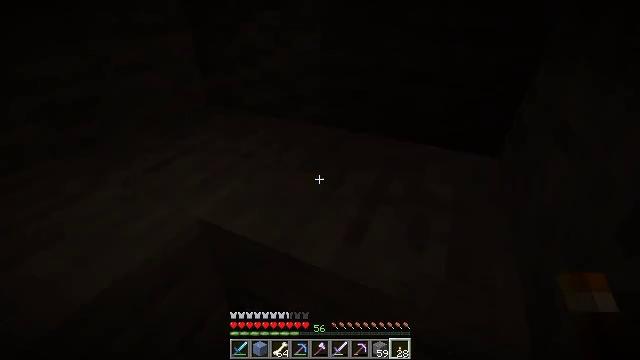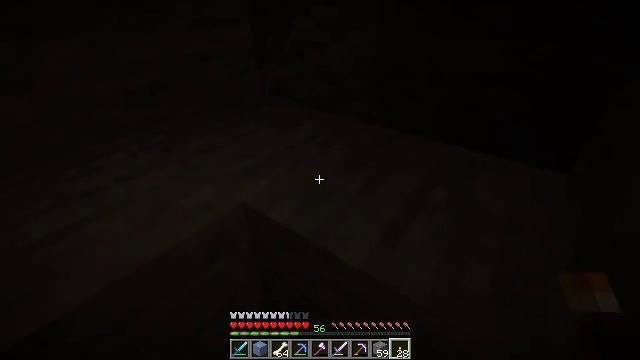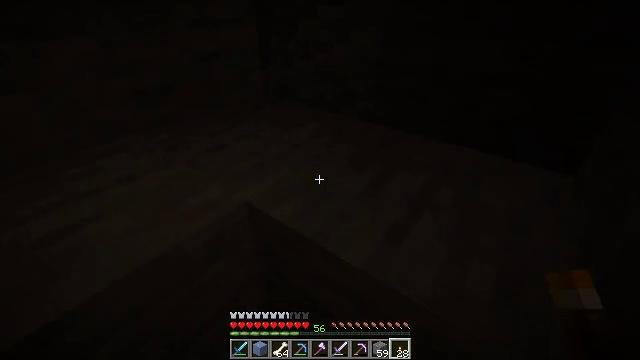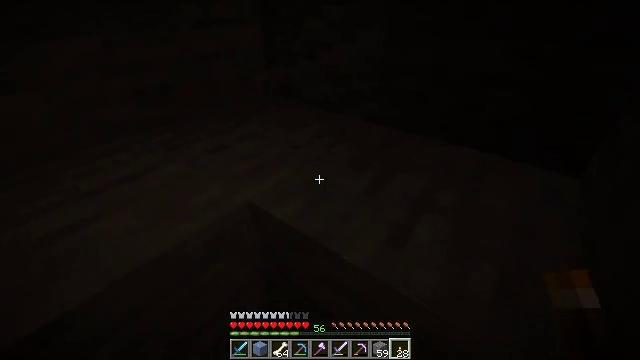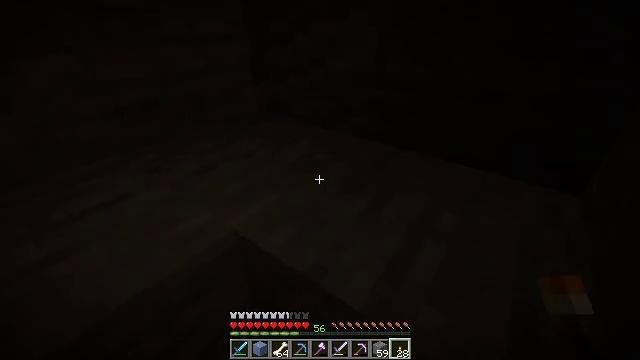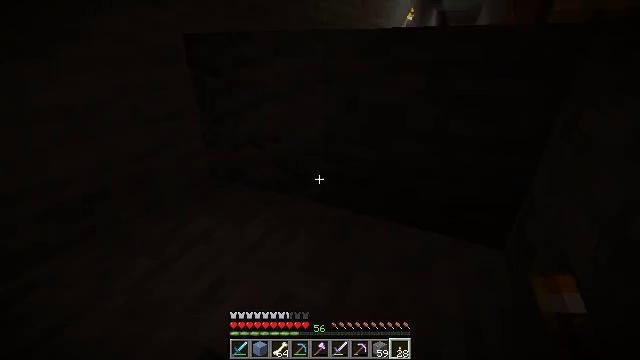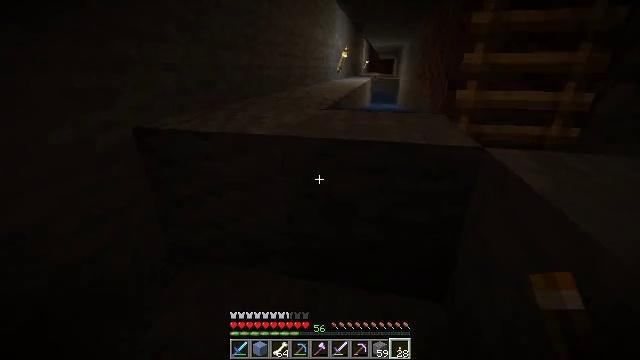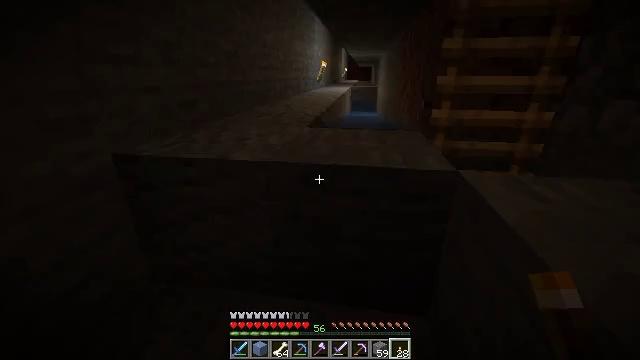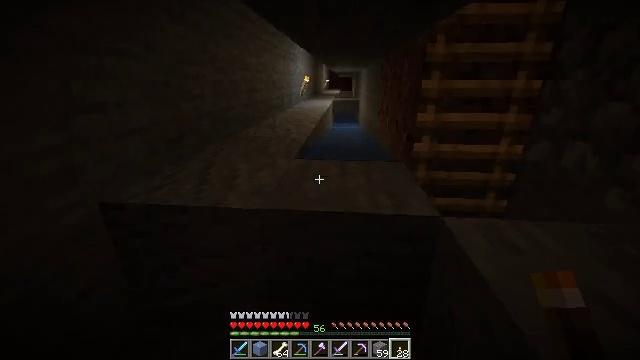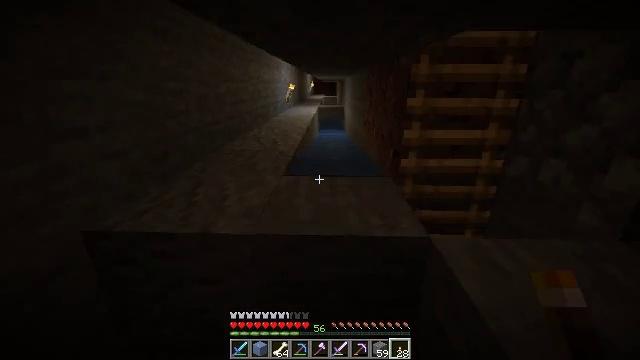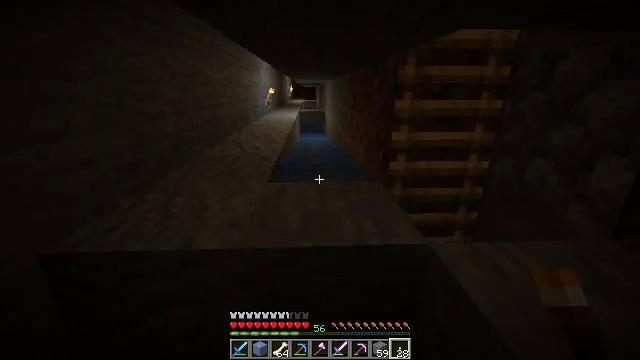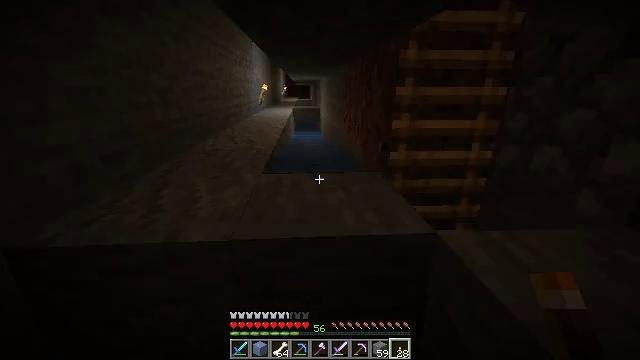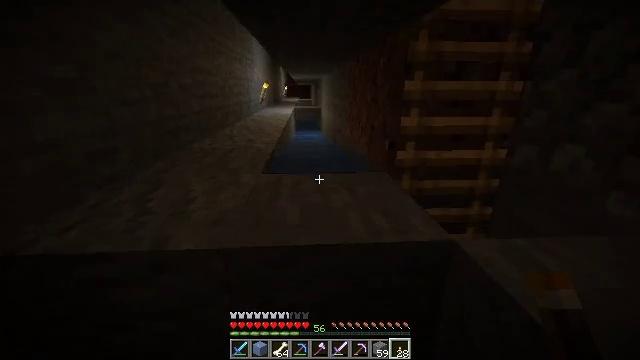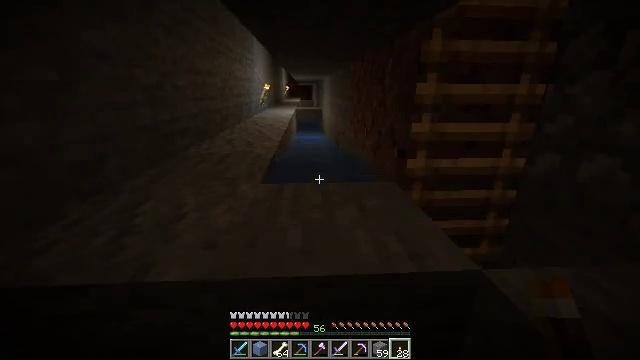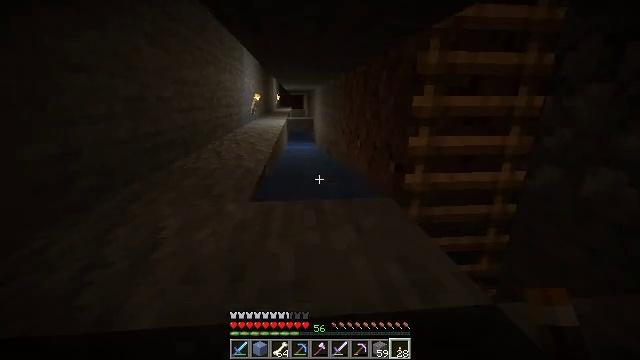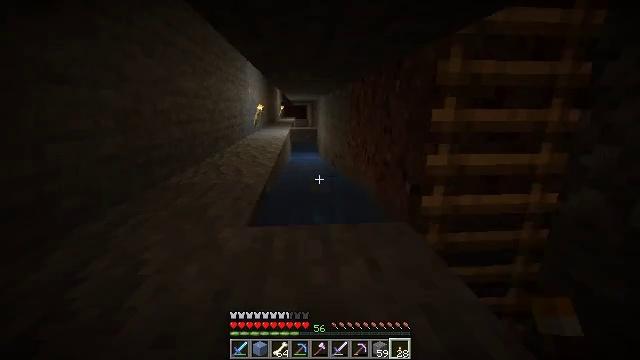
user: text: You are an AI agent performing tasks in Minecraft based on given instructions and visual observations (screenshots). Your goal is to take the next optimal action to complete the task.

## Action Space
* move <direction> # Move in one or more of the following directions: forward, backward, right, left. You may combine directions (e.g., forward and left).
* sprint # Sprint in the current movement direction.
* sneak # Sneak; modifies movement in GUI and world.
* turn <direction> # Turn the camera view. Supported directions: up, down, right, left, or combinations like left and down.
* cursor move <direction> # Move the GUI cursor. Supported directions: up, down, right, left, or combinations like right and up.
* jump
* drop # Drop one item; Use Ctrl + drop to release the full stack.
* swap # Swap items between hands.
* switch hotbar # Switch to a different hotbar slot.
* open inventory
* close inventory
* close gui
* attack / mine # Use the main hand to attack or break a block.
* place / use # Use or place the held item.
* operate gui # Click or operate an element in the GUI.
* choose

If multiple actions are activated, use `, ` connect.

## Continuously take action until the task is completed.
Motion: motion action
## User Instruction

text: Remove a bone from the inventory.
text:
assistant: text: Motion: turn left
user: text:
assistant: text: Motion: no_op
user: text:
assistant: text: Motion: no_op
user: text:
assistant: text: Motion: move forward, turn right and up
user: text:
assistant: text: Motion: move forward, turn right and up, jump
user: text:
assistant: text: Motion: move forward, turn right and up, jump
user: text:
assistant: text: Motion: move forward, turn right and up, jump
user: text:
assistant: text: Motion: move forward, turn right and up
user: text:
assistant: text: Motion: move forward, turn right
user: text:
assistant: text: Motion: move forward, turn right
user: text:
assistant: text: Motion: move forward, turn right
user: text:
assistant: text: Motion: move forward
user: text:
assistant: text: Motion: move forward
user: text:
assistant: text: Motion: move forward, turn right and up
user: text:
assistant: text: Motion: move forward, turn up
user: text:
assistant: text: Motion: move forward, turn up
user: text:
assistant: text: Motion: move forward, turn up
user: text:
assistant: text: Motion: move forward, turn up
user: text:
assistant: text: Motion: turn up
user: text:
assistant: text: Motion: no_op
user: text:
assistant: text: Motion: turn up
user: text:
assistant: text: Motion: no_op
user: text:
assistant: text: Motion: no_op
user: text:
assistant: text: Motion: open inventory
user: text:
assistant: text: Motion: open inventory
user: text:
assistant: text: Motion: no_op
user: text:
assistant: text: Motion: no_op
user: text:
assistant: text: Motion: no_op
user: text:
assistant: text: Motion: no_op
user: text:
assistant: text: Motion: no_op